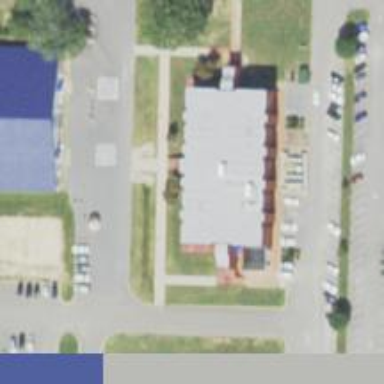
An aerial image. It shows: School.